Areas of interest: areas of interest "Sport and cultural"
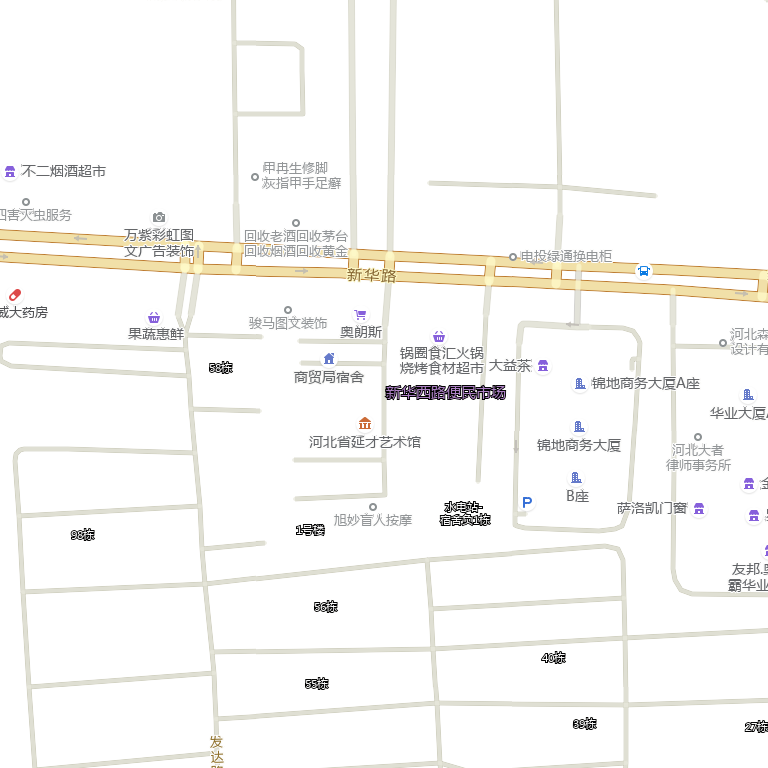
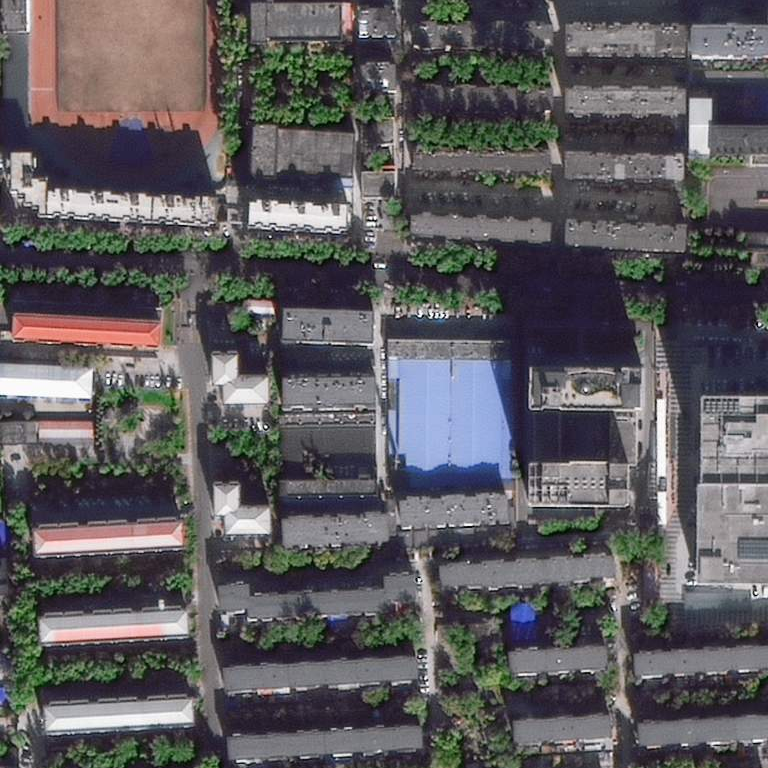